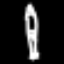
Label: pencil